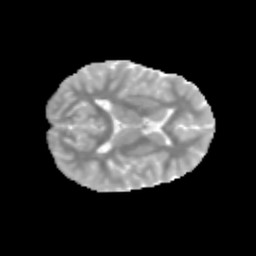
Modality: MD
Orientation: axial
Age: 9
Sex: female
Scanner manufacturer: siemens
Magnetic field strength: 3 T
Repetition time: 3.8 s
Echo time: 0.07 s